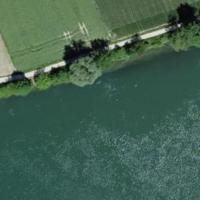
EUNIS habitat code: 15
Species observed at this site:
Juglans regia